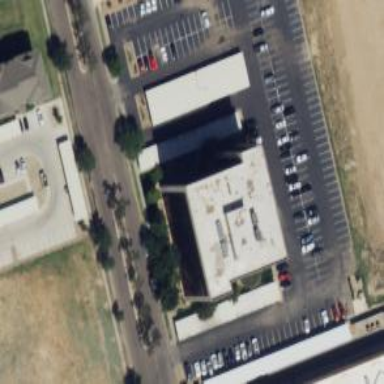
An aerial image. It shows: Office building.